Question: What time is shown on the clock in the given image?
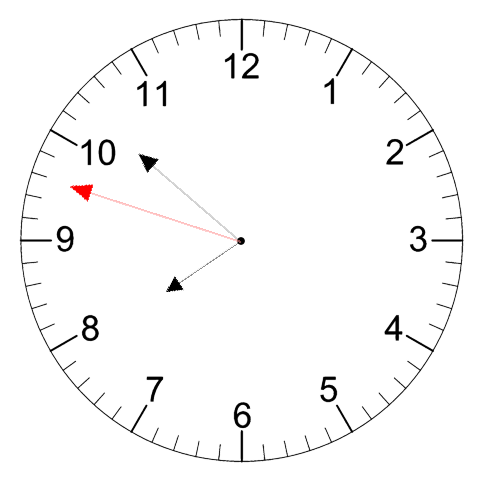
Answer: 07:51:48